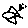
Label: bird